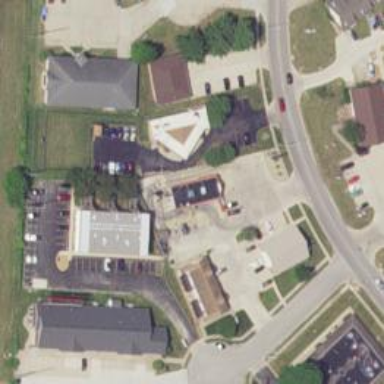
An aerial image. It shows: Veterinary facility.